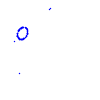
Particle: kaon